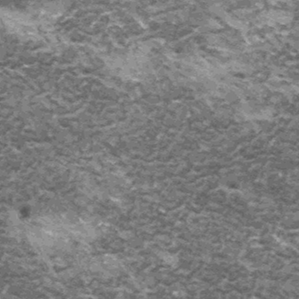
Label: frost